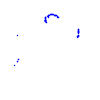
Particle: kaon